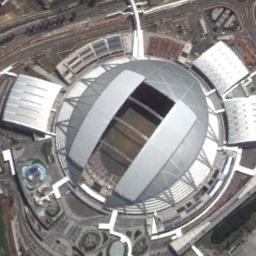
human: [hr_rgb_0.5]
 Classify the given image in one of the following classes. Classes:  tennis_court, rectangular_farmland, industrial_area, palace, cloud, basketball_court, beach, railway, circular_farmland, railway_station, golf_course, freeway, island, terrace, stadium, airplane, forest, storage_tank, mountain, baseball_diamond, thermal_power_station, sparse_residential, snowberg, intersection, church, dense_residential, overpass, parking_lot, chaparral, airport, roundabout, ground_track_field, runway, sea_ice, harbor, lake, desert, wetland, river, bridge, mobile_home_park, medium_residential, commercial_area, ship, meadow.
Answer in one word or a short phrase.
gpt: stadium